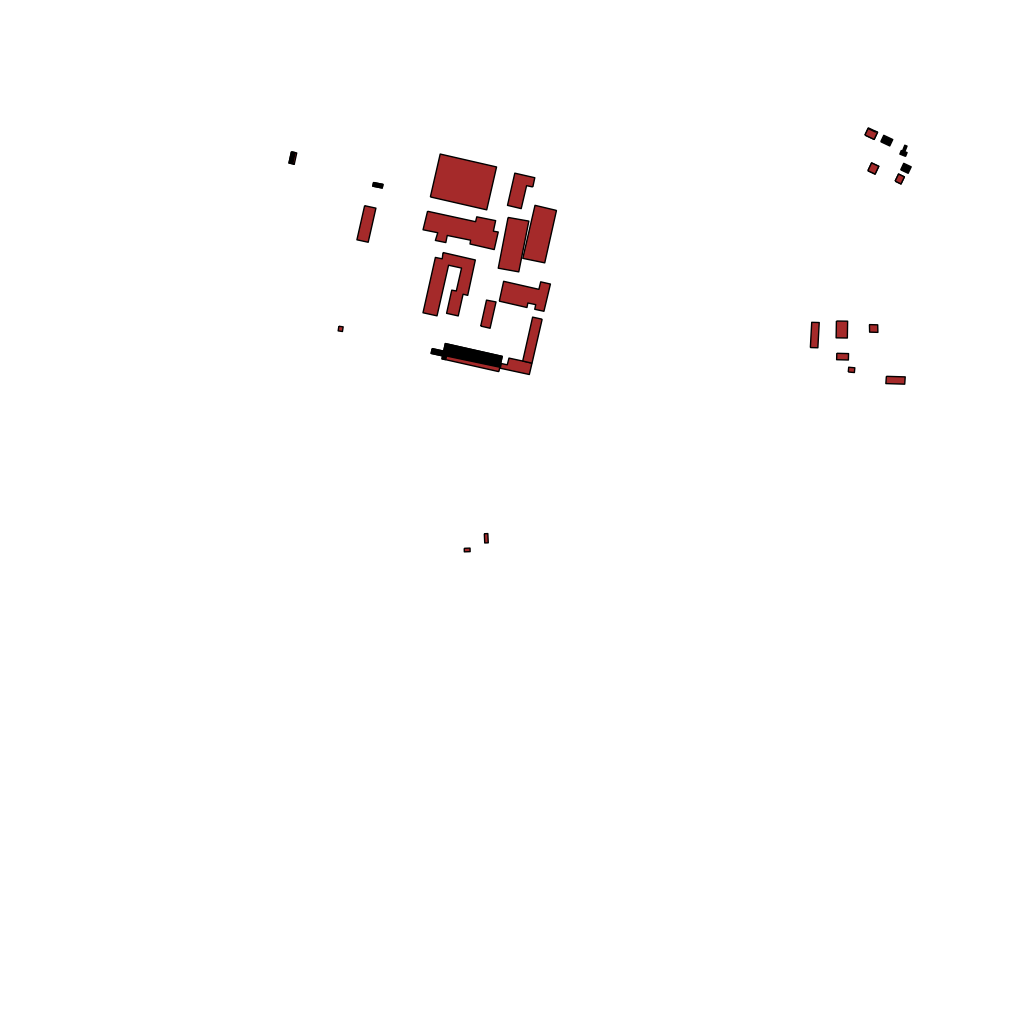
Tags: overhead vector_map, industrial, recreation, residential, special, individual_rise, low_rise, density_1, Building, Facility, 1.0 km²